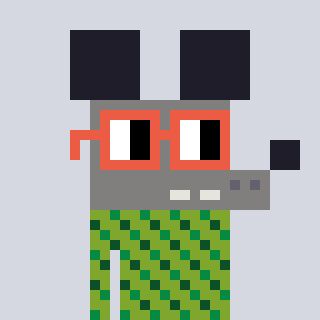
a pixel art character with square orange glasses, a mouse-shaped head and a slimegreen-colored body on a cool background